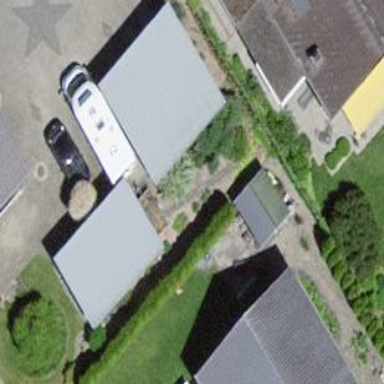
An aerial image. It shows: Garage building.